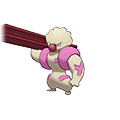
Pok\u00e9mon: gurdurr